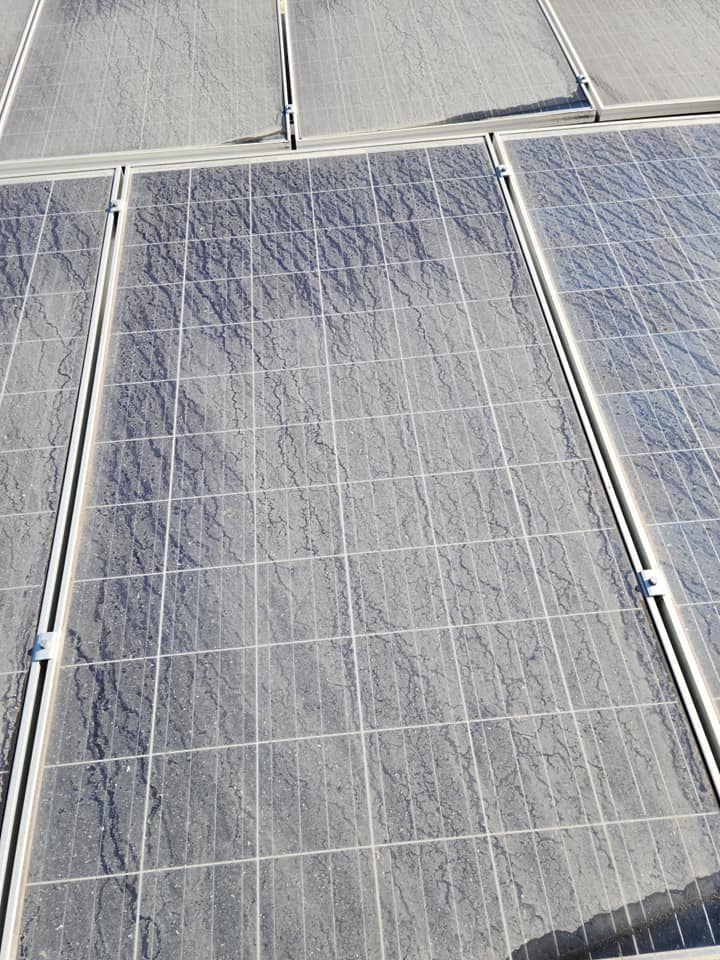
Label: Dusty